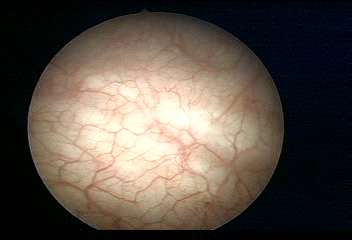
Modality: WLC
Class: Normal mucosa
Bladder cancer association: No